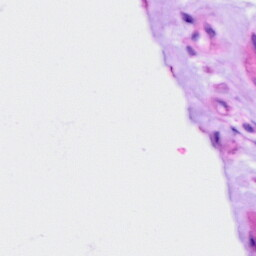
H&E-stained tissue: Ovarian